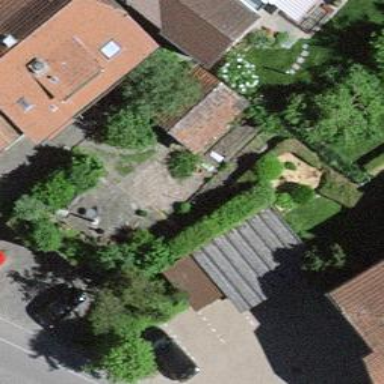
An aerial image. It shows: Garage building.